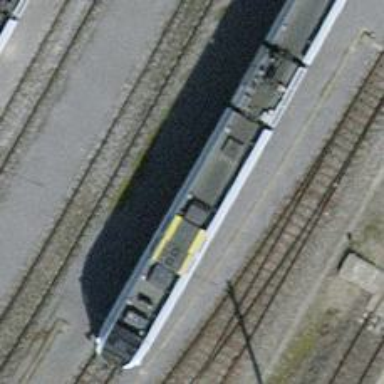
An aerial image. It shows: Rail yard with electrified contact lines for railway operations.